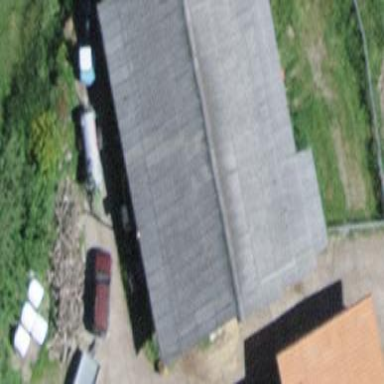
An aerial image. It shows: Rural barn.